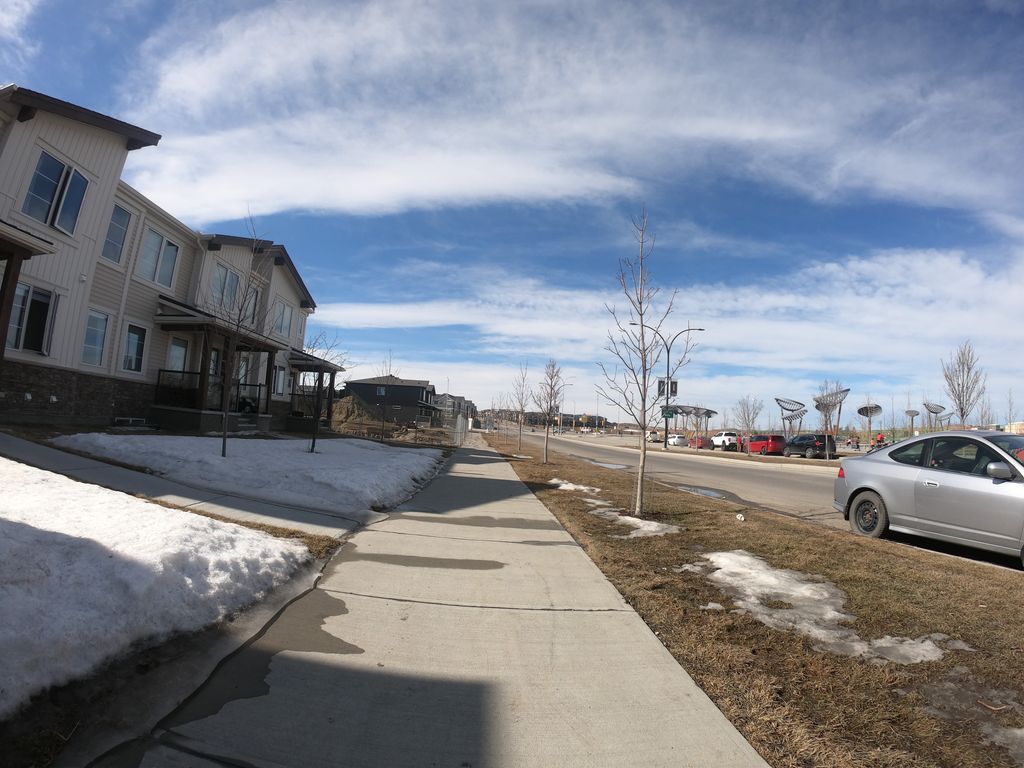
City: calgary